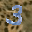
Label: 3